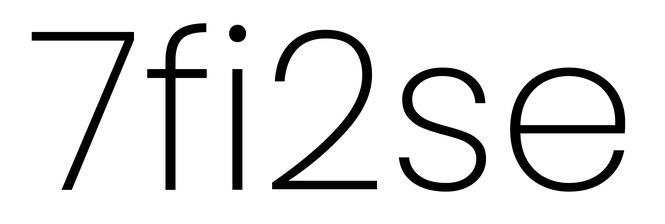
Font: Poppins-ExtraLight